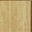
Piece: xx